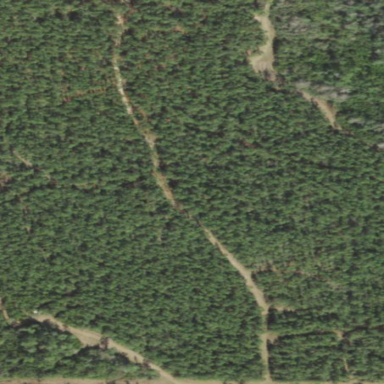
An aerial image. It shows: Forest area predominantly covered with needle-leaved trees.